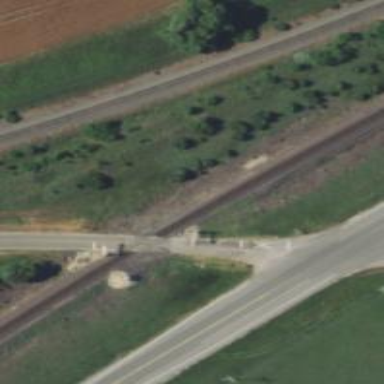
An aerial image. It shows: Level crossing along the railway.